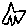
Label: star